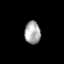
Tissue: prostate
Cell type: Fibroblasts
Senescence score: 0.7338
Nuclear area (px): 355
Mean DAPI intensity: 167.459